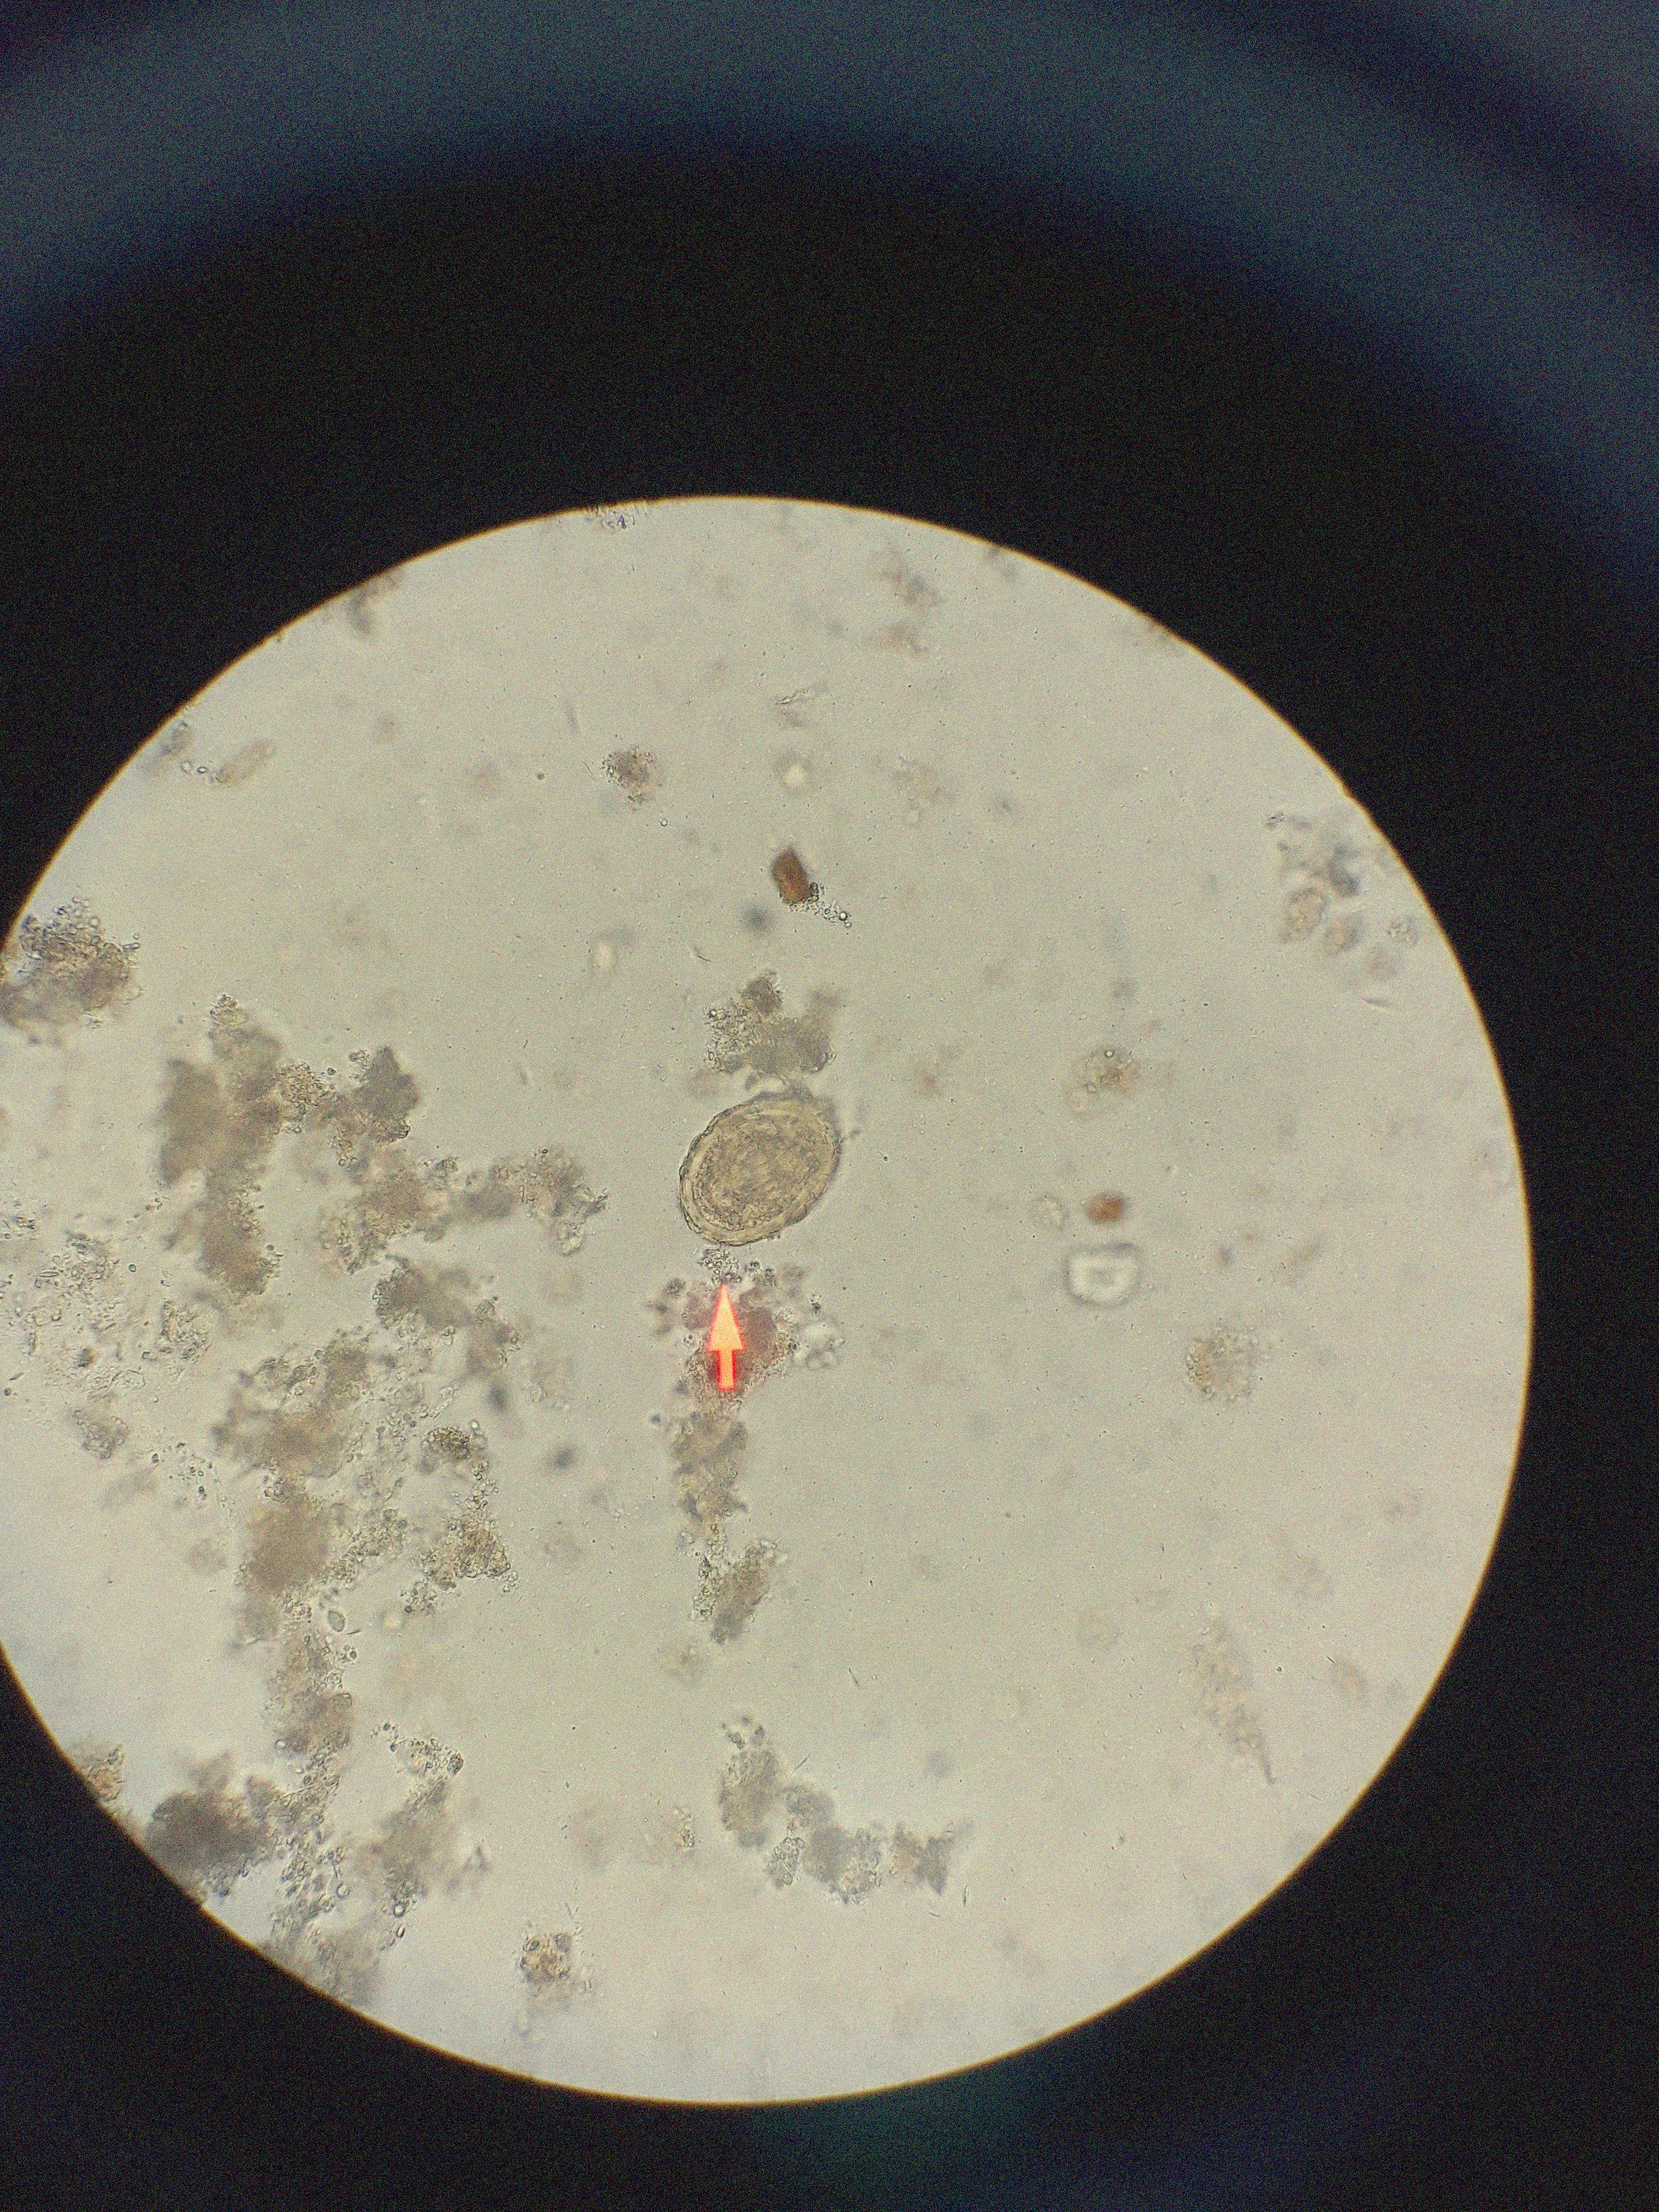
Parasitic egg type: Ascaris lumbricoides